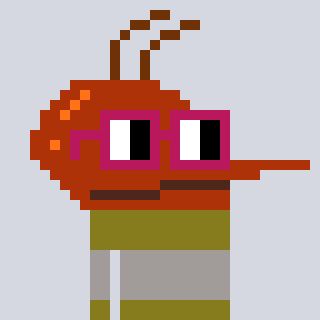
a pixel art character with square dark red glasses, a mosquito-shaped head and a gunk-colored body on a cool background